Question: I want a result-set as below from a table:

I tried query:
'''
select sdate, sum(PG)/sum(PT)*100 AS Score, avg(score) as Mean from table
'''
but I am not getting the correct Mean.
Mean is: sum of all scores / total number of scores.
I want to show mean as computed column. In the above result-set, total of scores is 309 and when divided by 4 (total number of rows) it gives 77.25.
I want to display the result as shown in the result-set.
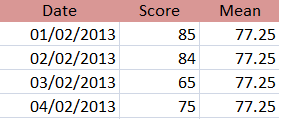
Answer: I believe you're looking for something like:
'''
SELECT sdate,
SUM(PG)/SUM(PT)*100 AS Score,
(SELECT AVG(score) FROM table) AS Mean
FROM table
'''
This should set the mean to the average score across the entire table. If you have 'WHERE' clauses for filtering, you would have to place them in both the subquery and the main query.
If the original SQL statement has a 'GROUP BY', as it sounds like it does, then you could use the following query to achieve what you're looking for:
'''
SELECT sdate,
SUM(PG)/SUM(PT)*100 AS score,
(SELECT AVG(score)
FROM (SELECT CAST(SUM(PG)/SUM(PT)*100 AS FLOAT) AS score
FROM table
GROUP BY sdate) scores) AS Mean
FROM table
GROUP BY sdate
'''
It's not pretty, but I believe it'll accomplish what you're looking for.